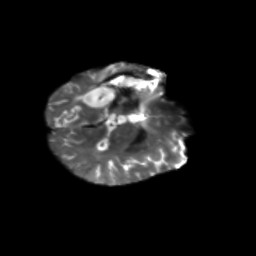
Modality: T2w
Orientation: axial
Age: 53
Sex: male
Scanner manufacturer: siemens
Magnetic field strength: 3 T
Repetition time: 5.25 s
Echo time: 0.08 s